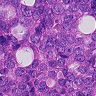
Metastatic tissue present: yes